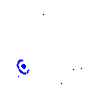
Particle: pion